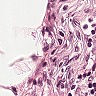
Metastatic tissue present: no